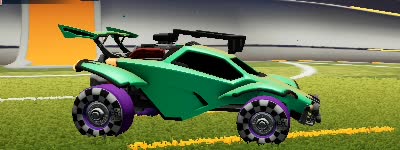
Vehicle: octane